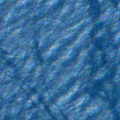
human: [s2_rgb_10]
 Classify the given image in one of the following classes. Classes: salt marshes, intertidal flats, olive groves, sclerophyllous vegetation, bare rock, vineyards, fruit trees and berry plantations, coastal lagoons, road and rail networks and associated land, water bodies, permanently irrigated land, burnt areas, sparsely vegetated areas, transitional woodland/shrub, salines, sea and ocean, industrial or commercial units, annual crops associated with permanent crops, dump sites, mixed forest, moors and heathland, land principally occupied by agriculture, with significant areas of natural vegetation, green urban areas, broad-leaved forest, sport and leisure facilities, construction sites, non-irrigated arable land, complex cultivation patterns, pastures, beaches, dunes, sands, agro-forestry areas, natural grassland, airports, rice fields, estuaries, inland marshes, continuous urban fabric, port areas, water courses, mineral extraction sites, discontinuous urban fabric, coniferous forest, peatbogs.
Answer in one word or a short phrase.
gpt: sea and ocean